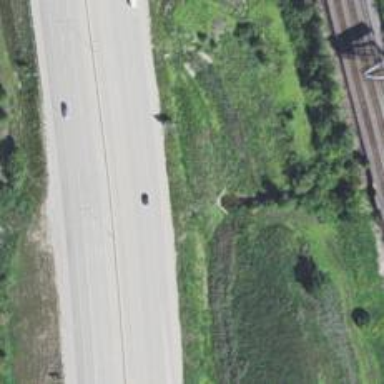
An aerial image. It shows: This image shows trunk highway that functions as expressway.